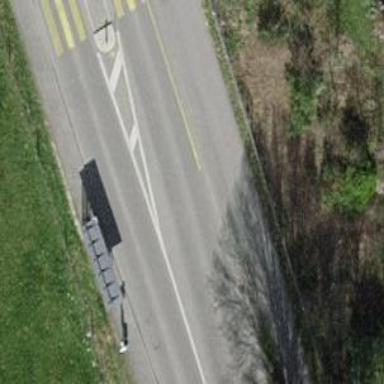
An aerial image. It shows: Bus stop with designated public transport stop position.